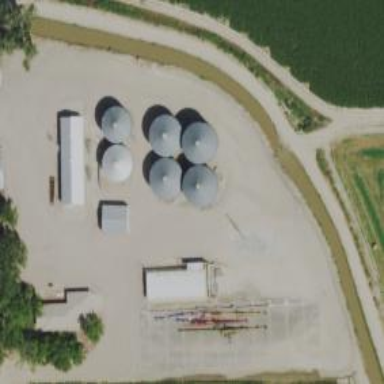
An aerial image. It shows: Silo.